Interaction volume radius: 5 \u00c5
Interaction volume height: 15 \u00c5
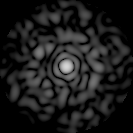
Disorder parameter: 0.8218